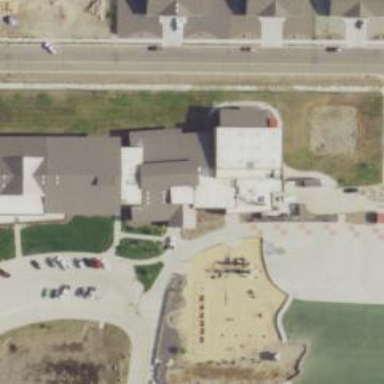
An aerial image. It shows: School building.